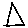
Label: triangle